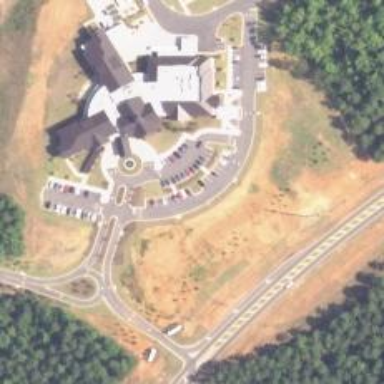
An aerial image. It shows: Hospital building.